Question: See below image - In my database I have 3 columns that I am interested in displaying the results through my windows form. In this example I have selected the "Spaghetti Meatballs" recipe from the database and clicked the Retrieve button, what happens then is the two text box's that I have placed to the right will populate, one with the ingredients and one with the steps to cook. Please ignore the method in which I have stored the data for the time being as that is not my current issue.
The basic functionality that I want is working in the sense that I can display basic information associated to the user selection from the drop down menu albeit not very nicely. What I want however is when the user clicks the retrieve button a new window will pop-up and display the title, picture, ingredients and steps for that recipe. Now, I've already added a new form to the project named Pop_up.cs however I am unsure how I change the 'Retrieve' method to firstly bring up that form, and secondly populate the textbox's/picture boxes that I will place on the form with the data specified from the user in form1 and retrieved from my database.
'''
//R E T R I E V E B U T T O N
private void button3_Click(object sender, EventArgs e)
{
DataTable dataTable = dset.Tables[0];
if (pictureBox2.Image != null)
{
pictureBox2.Image.Dispose();
}
FileStream FS1 = new FileStream("image.jpg", FileMode.Create);
foreach (DataRow dataRow in dataTable.Rows)
{
if (dataRow[0].ToString() == comboBox1.SelectedItem.ToString())
{
byte[] blob = (byte[])dataRow[1];
FS1.Write(blob, 0, blob.Length);
FS1.Close();
FS1 = null;
label5.Text = dataRow[3].ToString();
label6.Text = dataRow[2].ToString();
pictureBox2.Image = Image.FromFile("image.jpg");
pictureBox2.SizeMode = PictureBoxSizeMode.StretchImage;
pictureBox2.Refresh();
}
}
}
'''

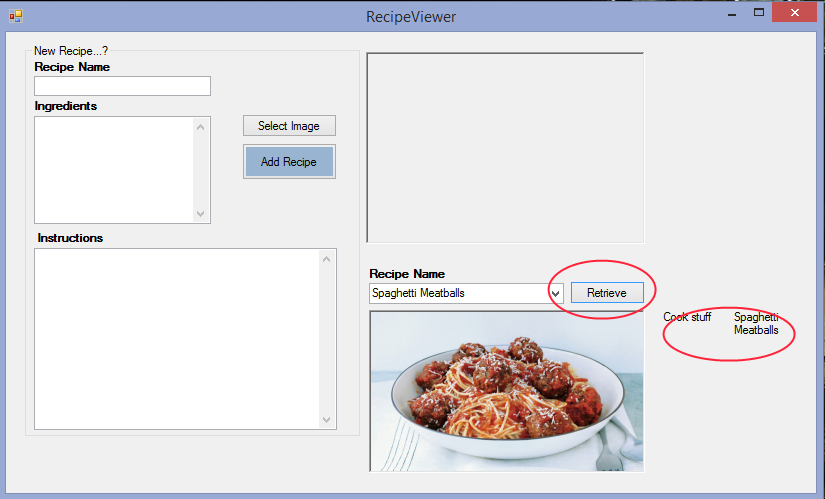
Answer: Modify the Pop_up class's constructor to take a parameter . And write a FillData() method to load the recipe data from the database
'''
public partial class Pop_up : Form
{
public Pop_up(string recipe)
{
InitializeComponent();
FillData(recipe);
}
}
'''
In the Retrive button's code show the Pop_up . Pass the Receipe name as the argument
'''
//R E T R I E V E B U T T O N
private void button3_Click(object sender, EventArgs e)
{
string recipeName = comboBox1.SelectedItem.ToString();
Pop_up p = new Pop_up(recipeName);
p.Show();
}
'''